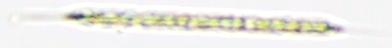
Label: Rhizosolenia